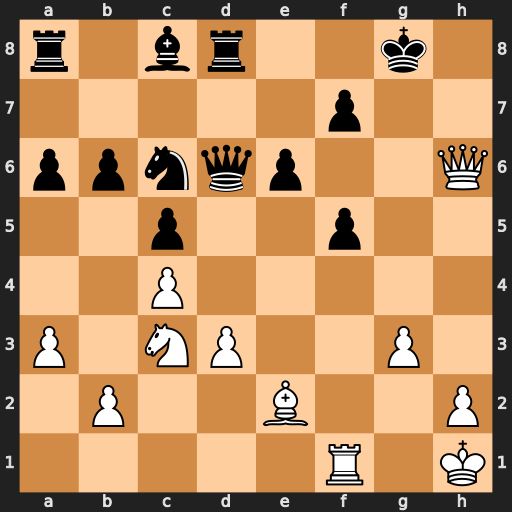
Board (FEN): r1br2k1/5p2/ppnqp2Q/2p2p2/2P5/P1NP2P1/1P2B2P/5R1K
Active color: w
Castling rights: -
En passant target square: -
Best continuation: Ne4 Qe5 Nf6+ Qxf6 Qxf6